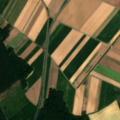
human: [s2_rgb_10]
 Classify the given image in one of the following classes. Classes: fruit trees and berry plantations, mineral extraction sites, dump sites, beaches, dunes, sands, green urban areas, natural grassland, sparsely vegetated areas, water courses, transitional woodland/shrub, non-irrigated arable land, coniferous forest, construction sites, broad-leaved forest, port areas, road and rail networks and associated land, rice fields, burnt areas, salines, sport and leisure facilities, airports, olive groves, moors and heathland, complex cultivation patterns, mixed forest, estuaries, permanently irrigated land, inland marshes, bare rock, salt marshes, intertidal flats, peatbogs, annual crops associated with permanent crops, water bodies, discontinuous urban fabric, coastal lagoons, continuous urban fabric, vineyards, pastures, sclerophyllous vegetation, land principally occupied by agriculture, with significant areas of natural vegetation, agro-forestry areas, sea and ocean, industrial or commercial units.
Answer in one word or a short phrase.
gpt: non-irrigated arable land, broad-leaved forest